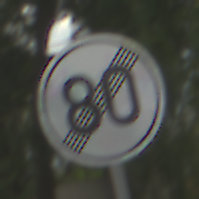
Verkehrszeichen: EndeGeschwindigkeit80
Umgebung: Outdoor, Suburban
Tageszeit: MorningAfternoon
Wetter: PartlyCloudy
Licht: Natural
Jahreszeit: NotSpecified
Kontrast: LowContrast